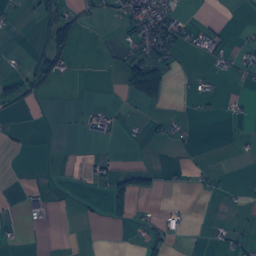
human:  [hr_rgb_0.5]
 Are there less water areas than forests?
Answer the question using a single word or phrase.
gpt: yes

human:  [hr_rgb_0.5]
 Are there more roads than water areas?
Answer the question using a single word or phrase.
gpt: yes

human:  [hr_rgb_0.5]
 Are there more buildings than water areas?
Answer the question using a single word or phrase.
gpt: yes

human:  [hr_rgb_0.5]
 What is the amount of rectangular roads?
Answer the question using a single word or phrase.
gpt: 0

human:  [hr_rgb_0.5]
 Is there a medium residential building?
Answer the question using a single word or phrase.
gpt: yes

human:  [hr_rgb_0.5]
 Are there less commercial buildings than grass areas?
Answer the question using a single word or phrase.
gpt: yes

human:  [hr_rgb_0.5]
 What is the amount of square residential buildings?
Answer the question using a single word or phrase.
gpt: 4

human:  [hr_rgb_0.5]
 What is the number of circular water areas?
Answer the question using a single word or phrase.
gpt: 2

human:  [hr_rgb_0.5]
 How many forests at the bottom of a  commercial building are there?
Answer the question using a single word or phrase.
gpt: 39

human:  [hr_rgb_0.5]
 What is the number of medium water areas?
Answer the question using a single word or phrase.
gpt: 6

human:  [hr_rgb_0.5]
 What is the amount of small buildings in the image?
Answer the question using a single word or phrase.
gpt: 544

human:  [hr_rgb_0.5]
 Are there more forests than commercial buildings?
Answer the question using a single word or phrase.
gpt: yes

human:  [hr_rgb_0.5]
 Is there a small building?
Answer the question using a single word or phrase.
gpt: yes

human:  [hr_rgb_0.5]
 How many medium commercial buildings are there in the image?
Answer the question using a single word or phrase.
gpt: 0

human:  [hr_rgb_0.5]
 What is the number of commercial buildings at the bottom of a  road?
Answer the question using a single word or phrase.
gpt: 6

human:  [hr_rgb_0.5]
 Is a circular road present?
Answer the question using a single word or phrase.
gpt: no

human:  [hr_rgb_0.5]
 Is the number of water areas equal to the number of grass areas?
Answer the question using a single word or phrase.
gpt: no

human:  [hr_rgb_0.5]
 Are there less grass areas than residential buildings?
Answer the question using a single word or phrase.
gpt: yes

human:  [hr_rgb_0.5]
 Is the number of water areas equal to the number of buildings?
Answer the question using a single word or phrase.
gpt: no

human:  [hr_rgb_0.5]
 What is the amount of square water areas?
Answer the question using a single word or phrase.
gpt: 2

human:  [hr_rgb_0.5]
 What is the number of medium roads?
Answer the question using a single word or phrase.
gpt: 0

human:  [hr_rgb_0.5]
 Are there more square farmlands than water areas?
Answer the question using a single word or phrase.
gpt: no

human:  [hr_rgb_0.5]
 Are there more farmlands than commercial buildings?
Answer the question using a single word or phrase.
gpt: yes

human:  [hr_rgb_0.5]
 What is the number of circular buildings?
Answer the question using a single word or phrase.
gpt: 4

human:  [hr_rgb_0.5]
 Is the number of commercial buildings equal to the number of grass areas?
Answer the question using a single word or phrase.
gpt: no

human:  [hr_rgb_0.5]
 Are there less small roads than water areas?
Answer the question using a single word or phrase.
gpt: no

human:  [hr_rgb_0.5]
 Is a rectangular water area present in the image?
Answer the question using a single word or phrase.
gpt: yes

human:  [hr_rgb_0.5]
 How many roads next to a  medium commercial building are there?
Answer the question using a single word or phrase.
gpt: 0

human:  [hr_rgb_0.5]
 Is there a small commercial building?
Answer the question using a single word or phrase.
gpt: yes

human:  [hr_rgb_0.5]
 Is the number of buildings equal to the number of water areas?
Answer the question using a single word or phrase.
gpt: no

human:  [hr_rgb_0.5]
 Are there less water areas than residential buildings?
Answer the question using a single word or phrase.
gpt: yes

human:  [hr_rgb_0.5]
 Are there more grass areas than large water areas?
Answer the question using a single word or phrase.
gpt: yes

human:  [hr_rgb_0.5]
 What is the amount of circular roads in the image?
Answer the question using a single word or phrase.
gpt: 0

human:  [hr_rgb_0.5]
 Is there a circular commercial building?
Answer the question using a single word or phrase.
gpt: no

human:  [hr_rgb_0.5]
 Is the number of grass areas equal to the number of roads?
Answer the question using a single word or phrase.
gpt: no

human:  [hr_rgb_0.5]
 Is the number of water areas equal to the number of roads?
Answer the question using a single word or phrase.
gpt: no